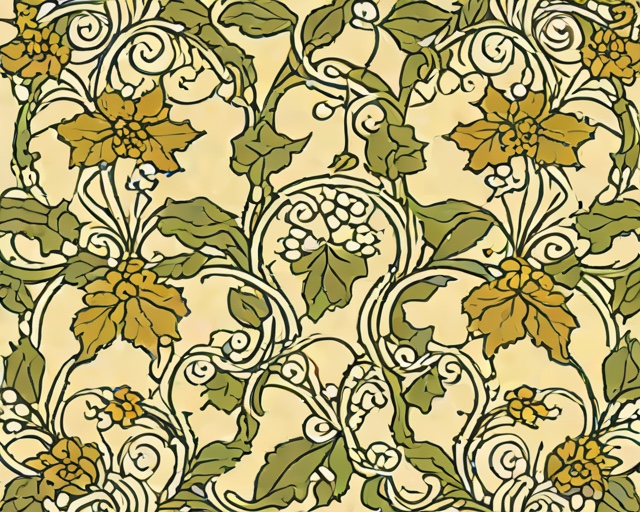
Category: Spring